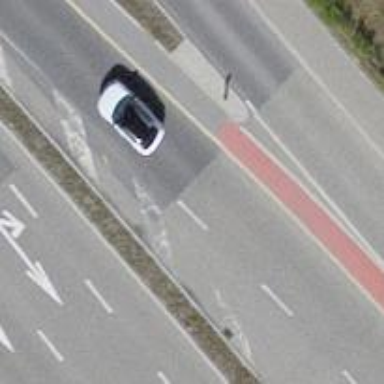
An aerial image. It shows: Primary highway with asphalt surface and designated cycle lane.